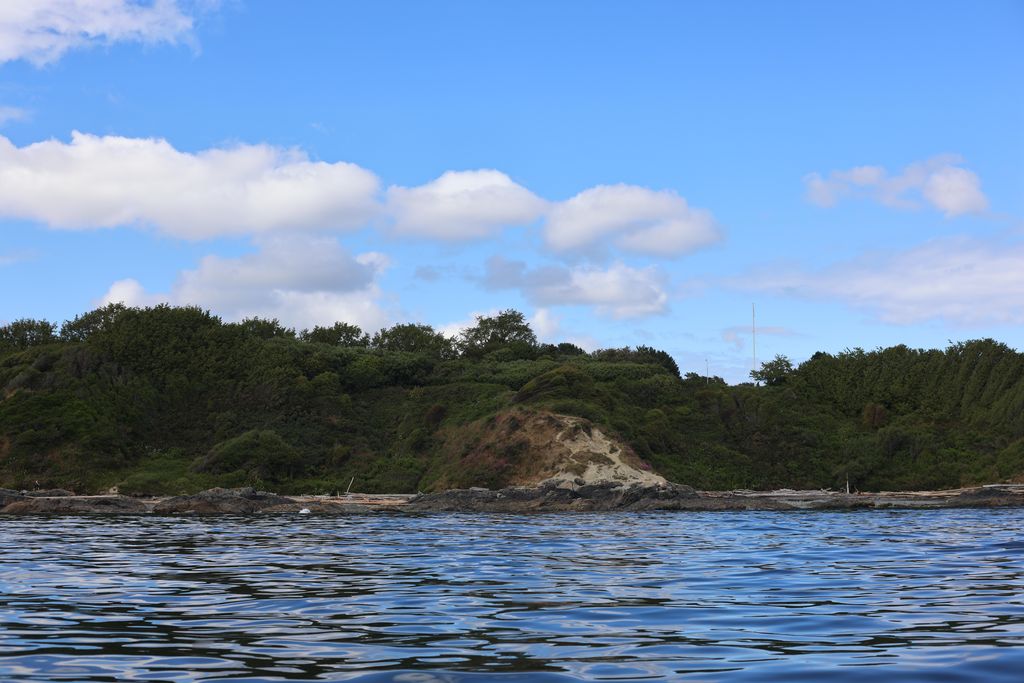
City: victoria